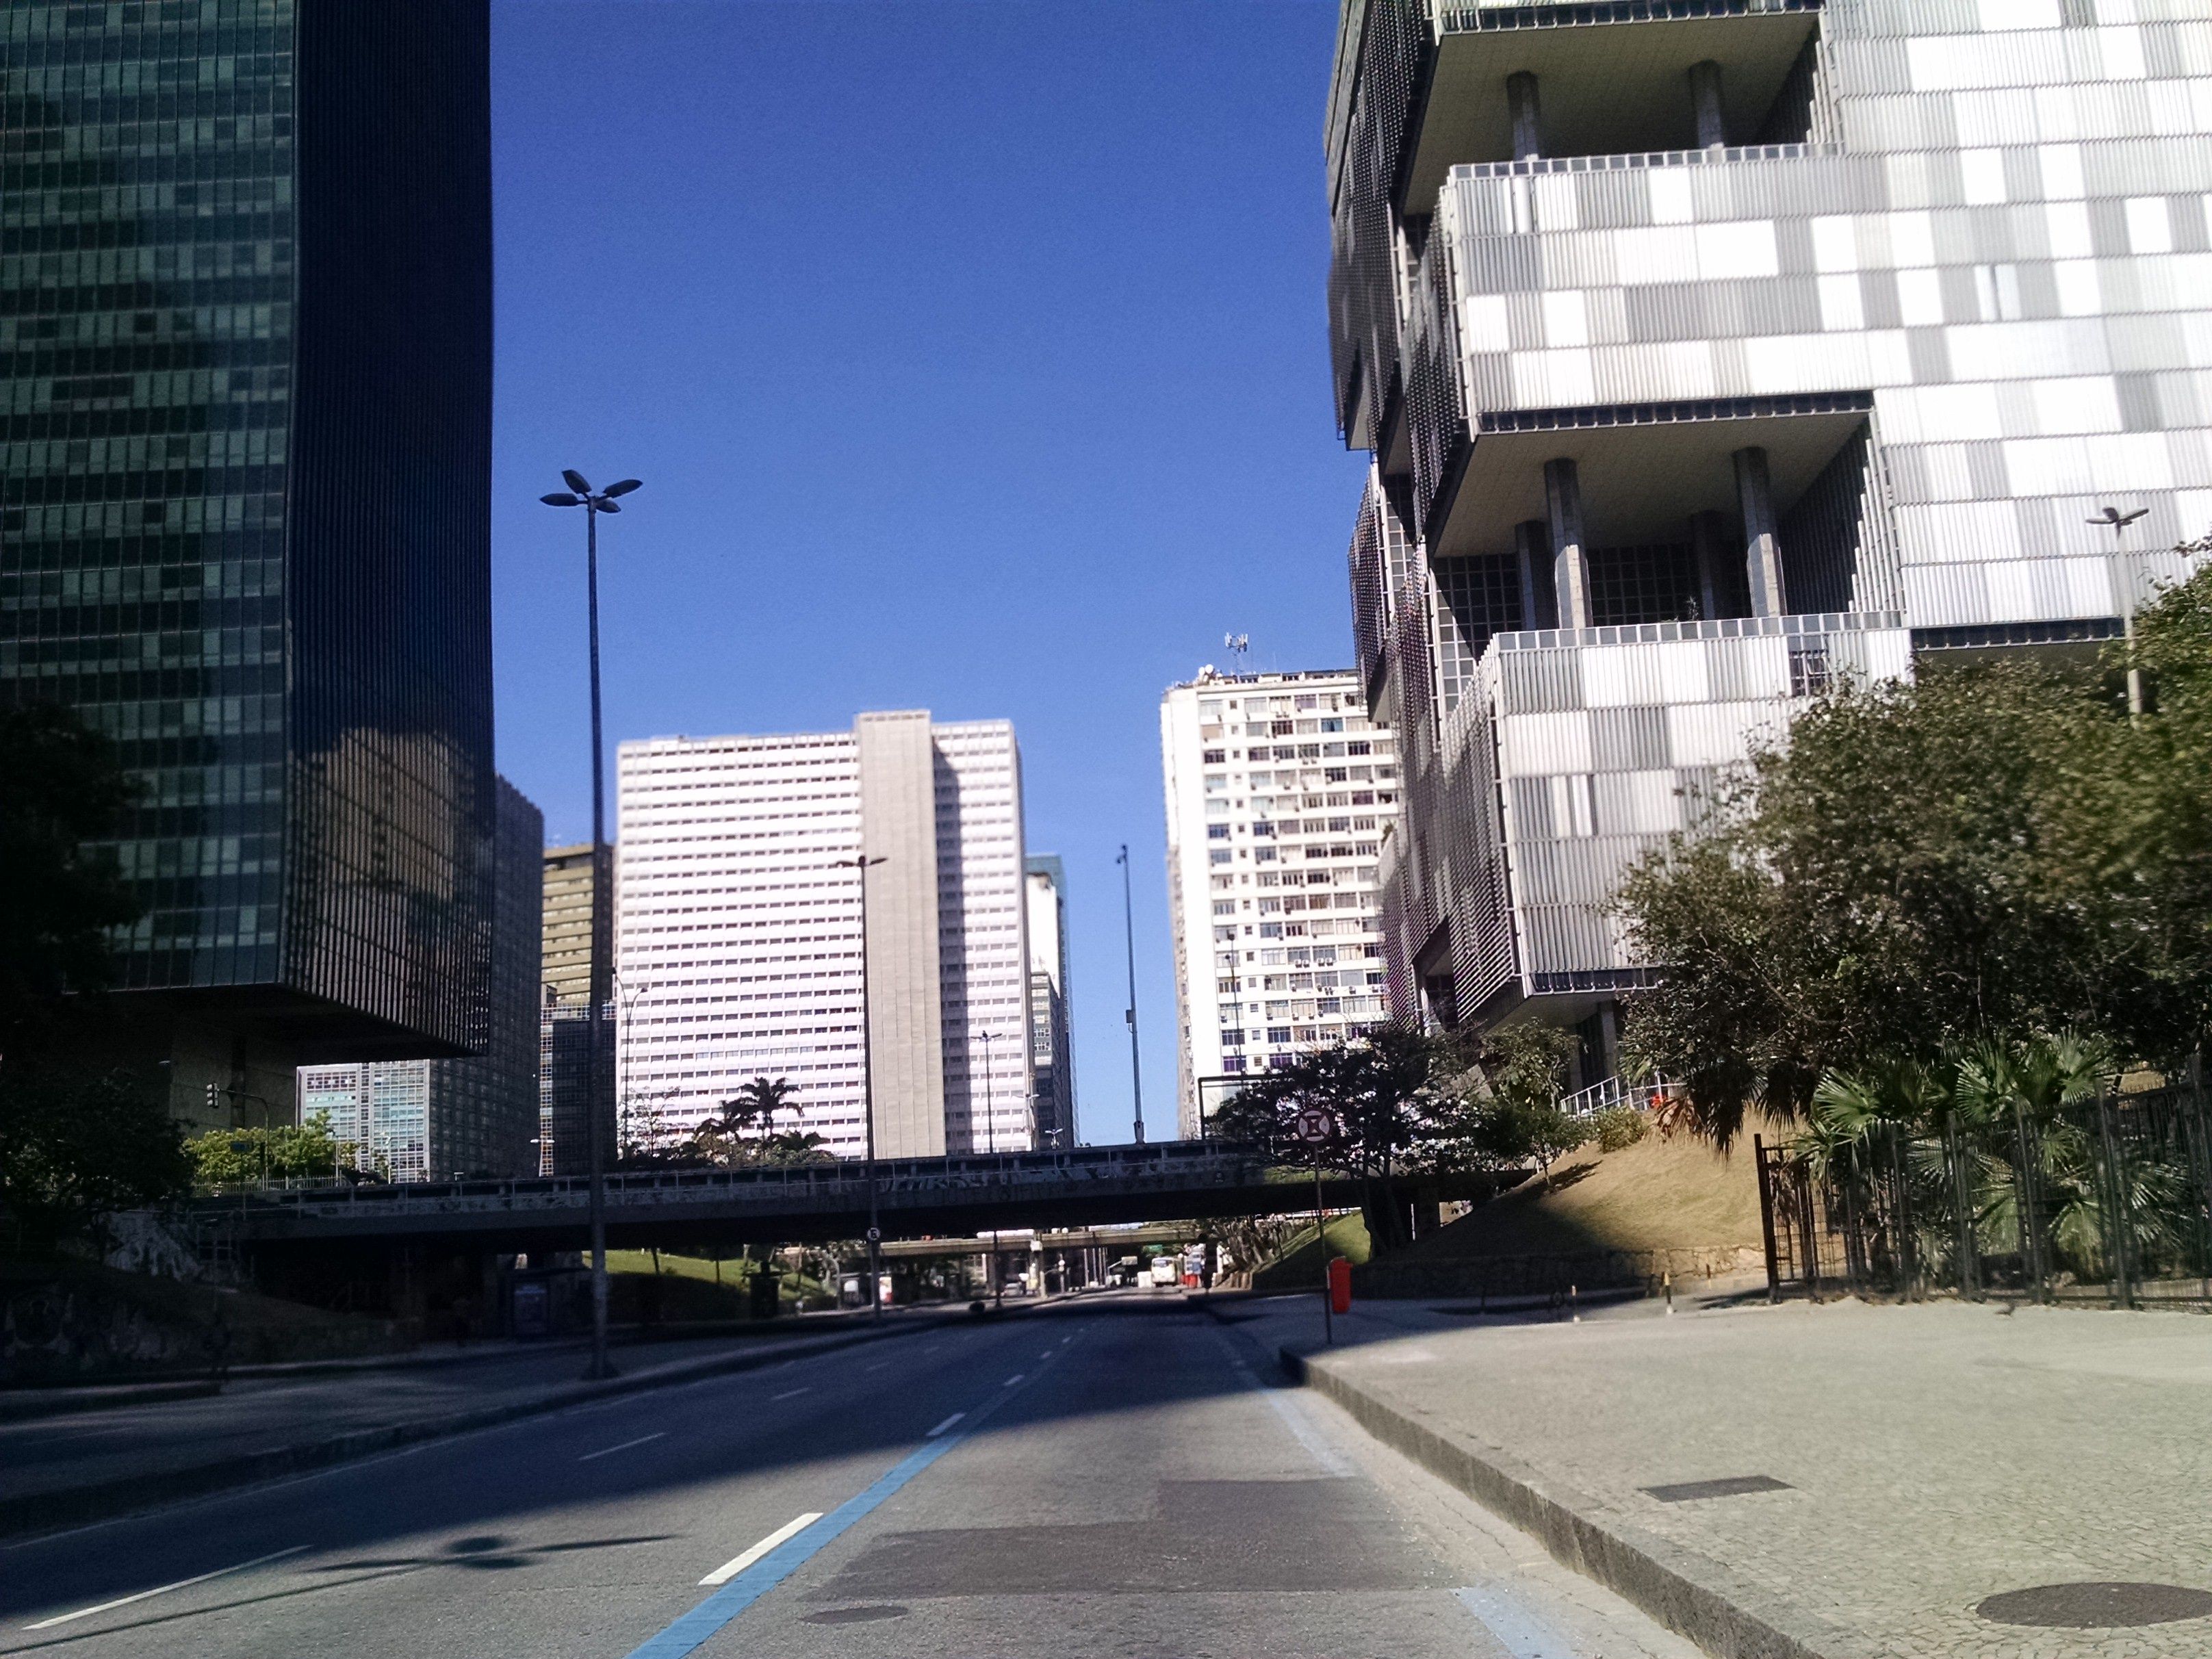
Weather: clear
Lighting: day
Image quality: good
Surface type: driving surface
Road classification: secondary
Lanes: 3
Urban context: urban centre
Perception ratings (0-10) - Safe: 4.67, Lively: 6.51, Beautiful: 8.21, Boring: 3.62, Depressing: 3.21, Wealthy: 7.96